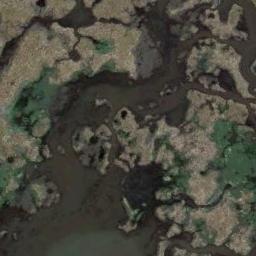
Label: wetland